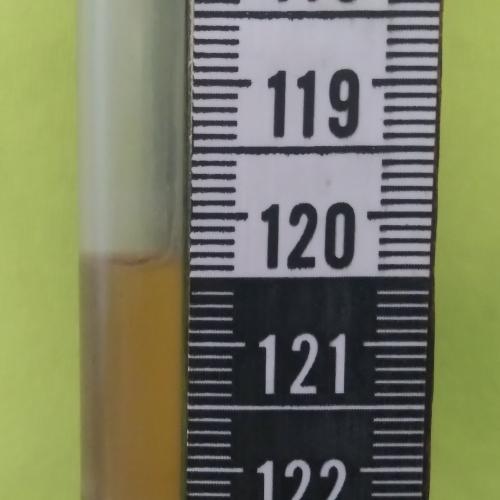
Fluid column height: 120.3 cm